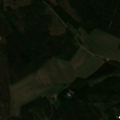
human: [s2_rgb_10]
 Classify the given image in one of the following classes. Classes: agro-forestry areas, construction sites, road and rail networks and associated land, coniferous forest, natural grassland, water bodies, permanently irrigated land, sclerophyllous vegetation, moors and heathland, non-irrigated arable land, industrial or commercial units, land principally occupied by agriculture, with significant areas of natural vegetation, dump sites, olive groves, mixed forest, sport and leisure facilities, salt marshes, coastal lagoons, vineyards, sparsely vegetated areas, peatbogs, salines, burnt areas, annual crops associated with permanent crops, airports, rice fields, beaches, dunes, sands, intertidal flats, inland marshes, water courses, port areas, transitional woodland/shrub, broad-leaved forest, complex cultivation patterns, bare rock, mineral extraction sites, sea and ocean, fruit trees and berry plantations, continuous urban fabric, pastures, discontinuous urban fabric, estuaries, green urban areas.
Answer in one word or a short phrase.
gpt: non-irrigated arable land, coniferous forest, mixed forest, transitional woodland/shrub